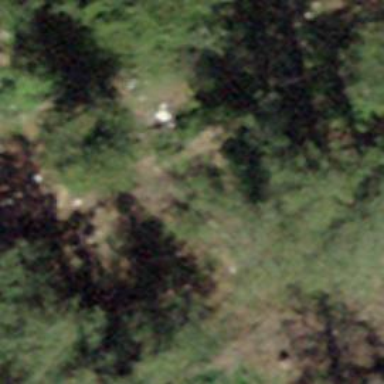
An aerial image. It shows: Bench.